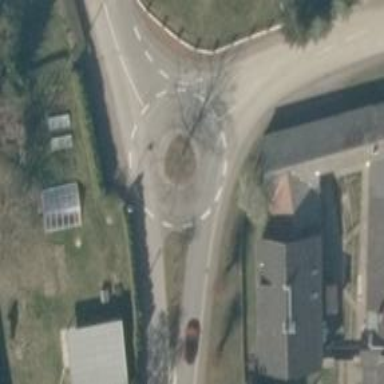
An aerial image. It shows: Roundabout on residential road.